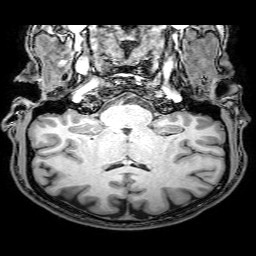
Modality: T1w
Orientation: sagittal
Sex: male
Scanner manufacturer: philips
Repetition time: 0.008123 s
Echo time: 0.00371 s